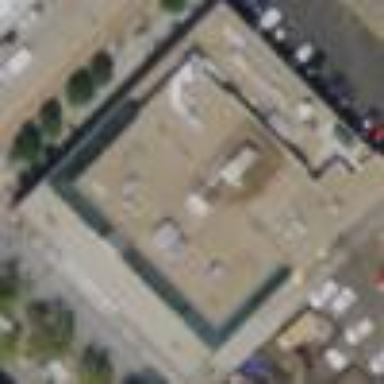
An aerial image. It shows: Brown commercial building.